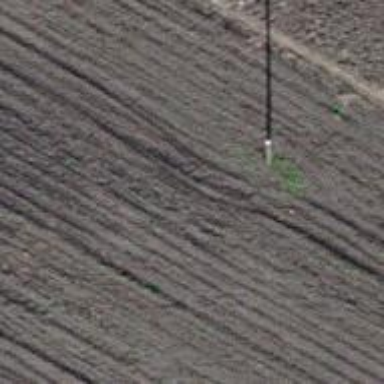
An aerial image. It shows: Power pole.